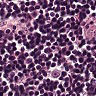
Metastatic tissue present: no